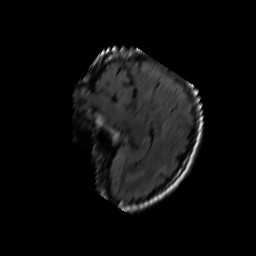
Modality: FLAIR
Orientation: sagittal
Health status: ill
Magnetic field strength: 3 T